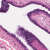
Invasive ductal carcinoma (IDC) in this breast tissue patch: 0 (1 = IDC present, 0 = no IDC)